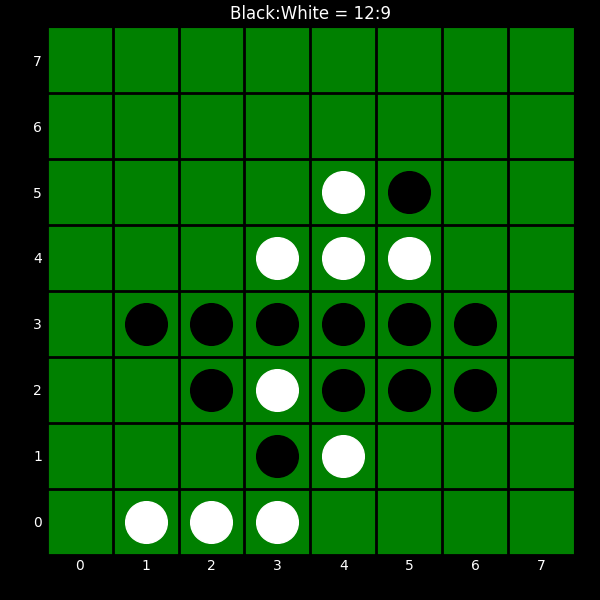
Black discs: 12
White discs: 9